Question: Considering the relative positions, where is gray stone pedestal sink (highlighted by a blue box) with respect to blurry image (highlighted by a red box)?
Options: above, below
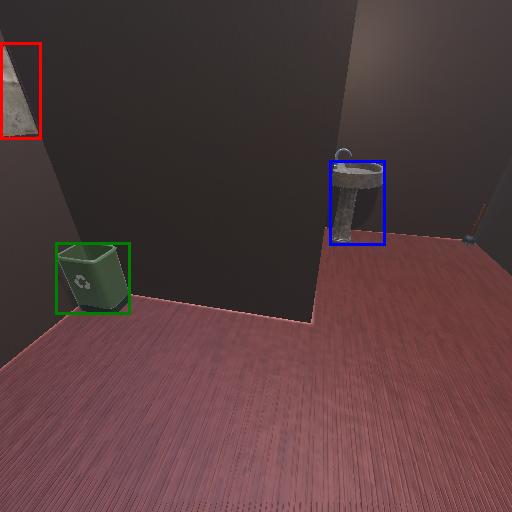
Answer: above